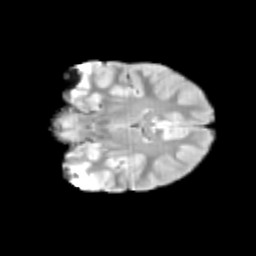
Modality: T2w
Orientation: coronal
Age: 11
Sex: male
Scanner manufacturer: siemens
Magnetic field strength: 3 T
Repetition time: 3.8 s
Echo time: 0.07 s